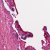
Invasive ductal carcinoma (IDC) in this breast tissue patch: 0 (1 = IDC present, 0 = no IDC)